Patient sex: F
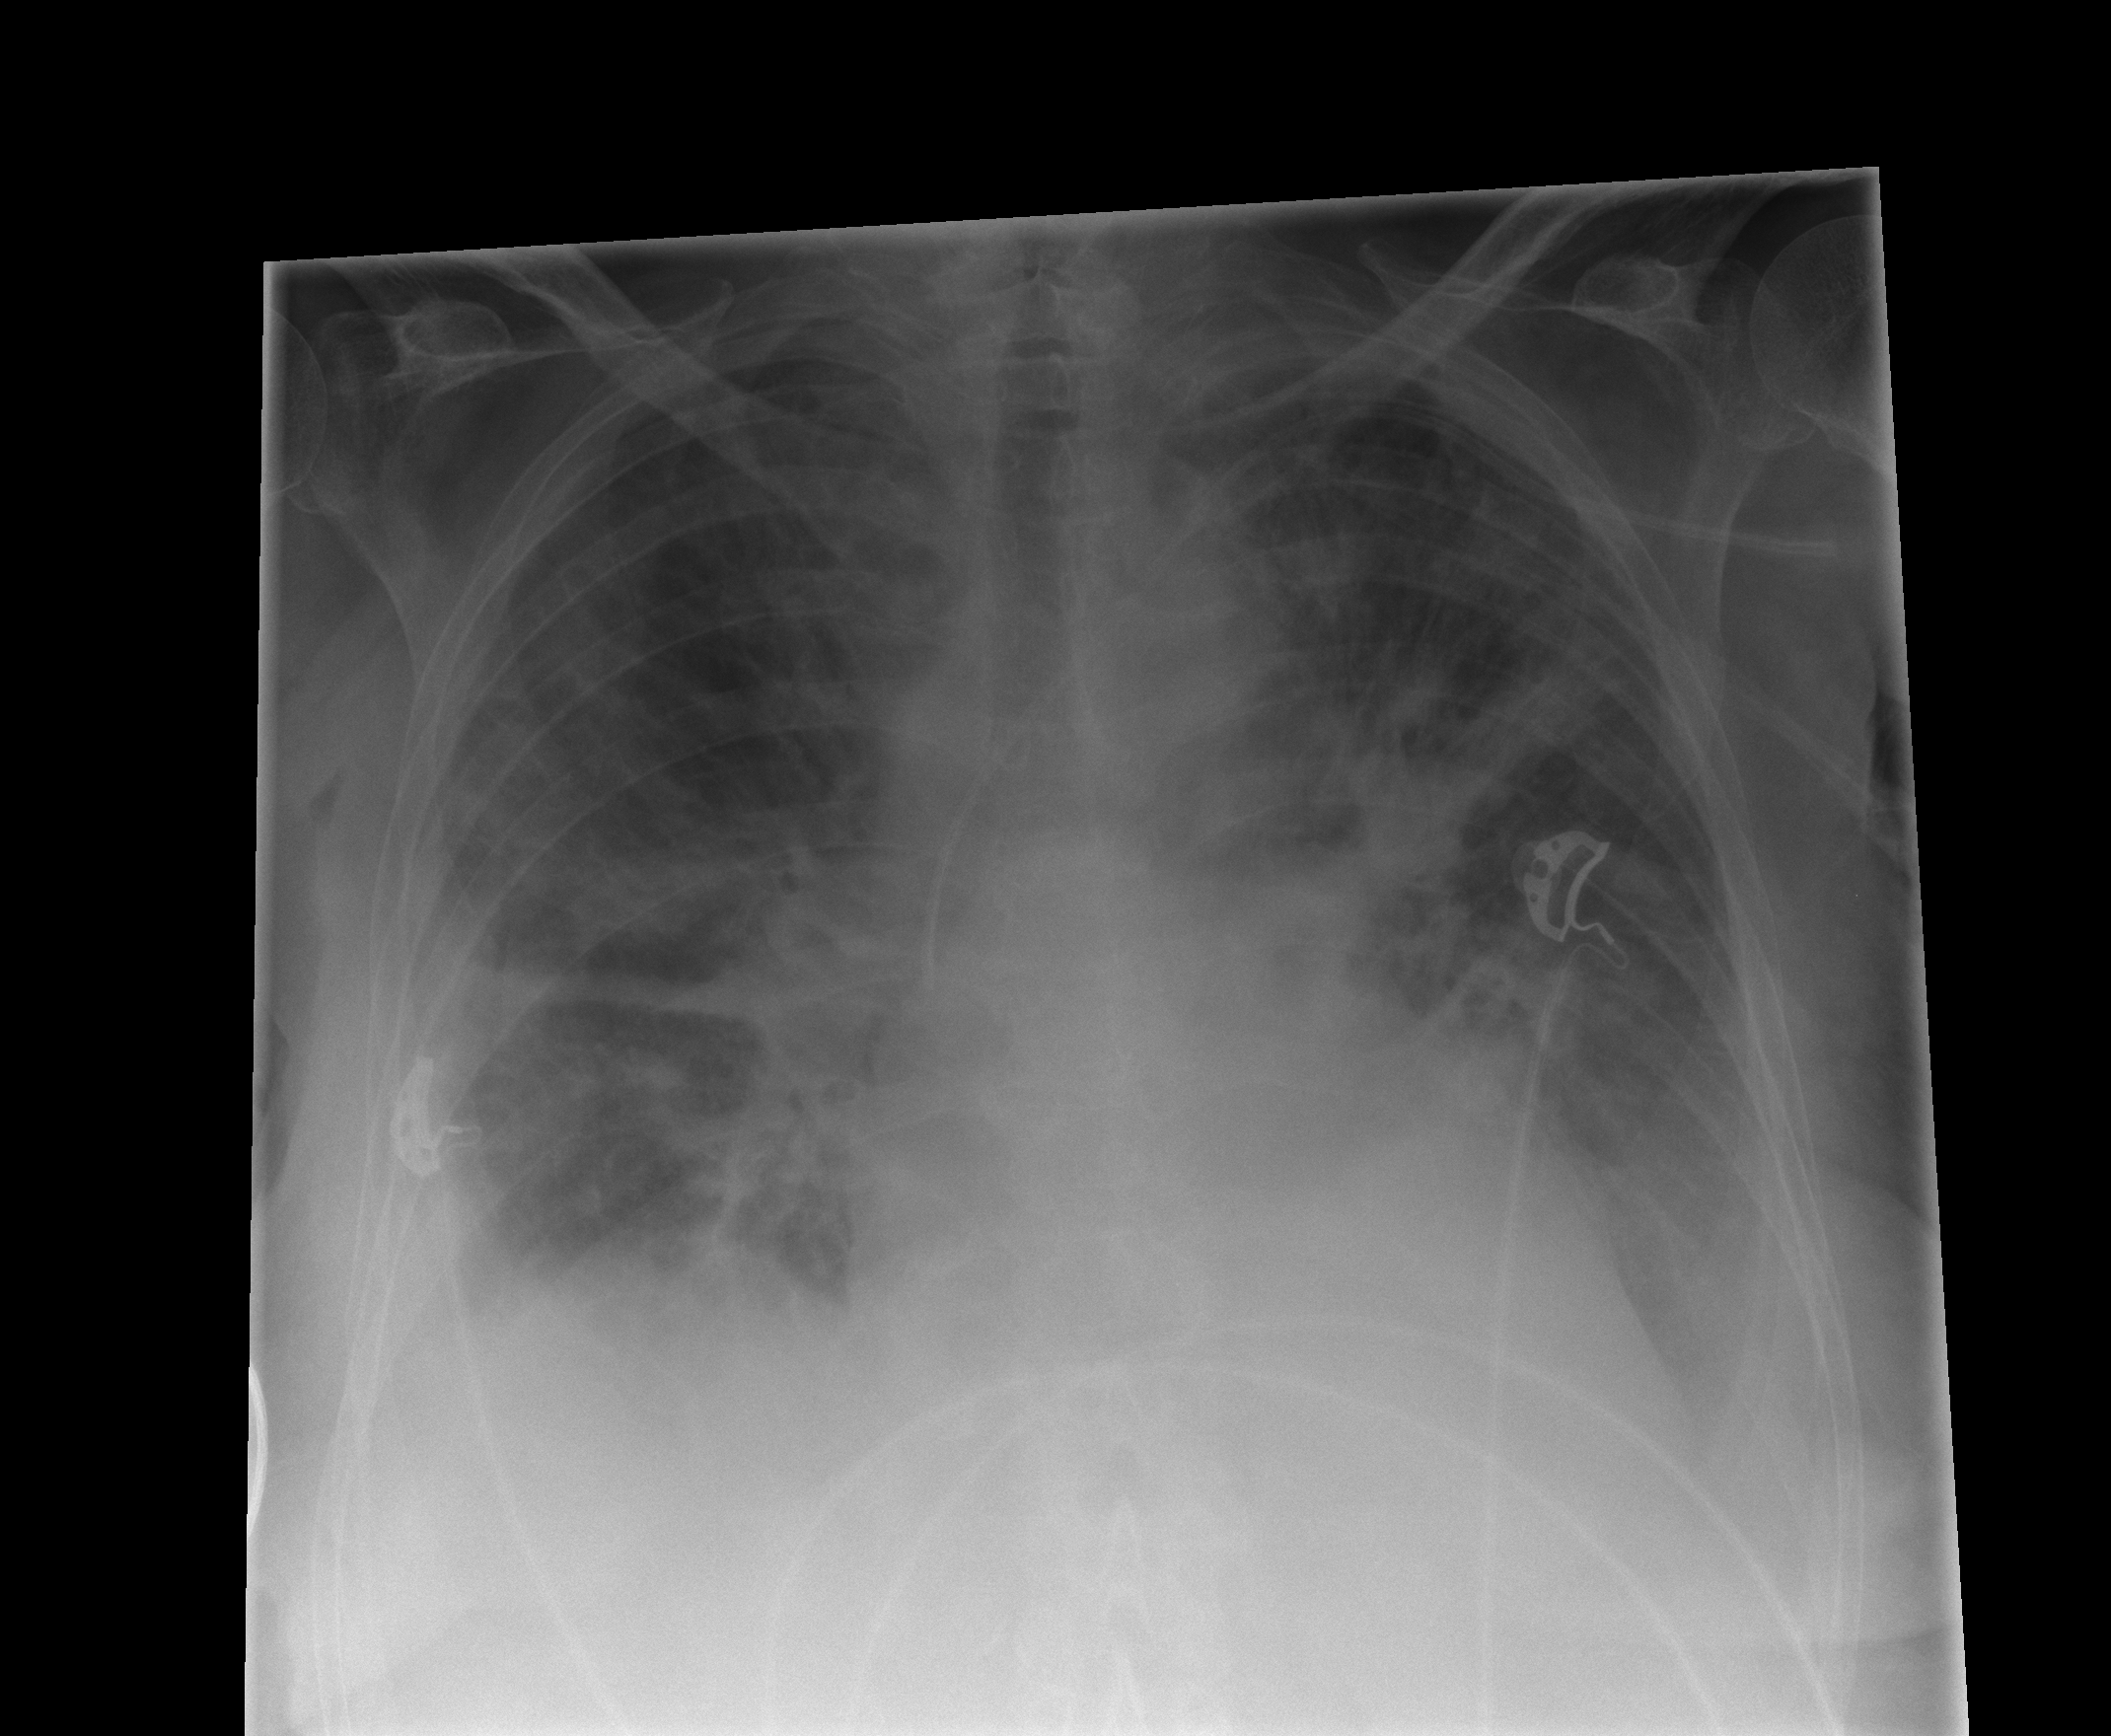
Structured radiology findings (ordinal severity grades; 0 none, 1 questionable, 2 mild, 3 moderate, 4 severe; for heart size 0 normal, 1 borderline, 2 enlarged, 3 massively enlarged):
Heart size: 2
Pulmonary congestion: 3
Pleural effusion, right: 3
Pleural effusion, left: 2
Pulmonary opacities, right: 3
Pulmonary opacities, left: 3
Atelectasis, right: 3
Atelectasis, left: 2